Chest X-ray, AP view. Patient: 48 years old, sex M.
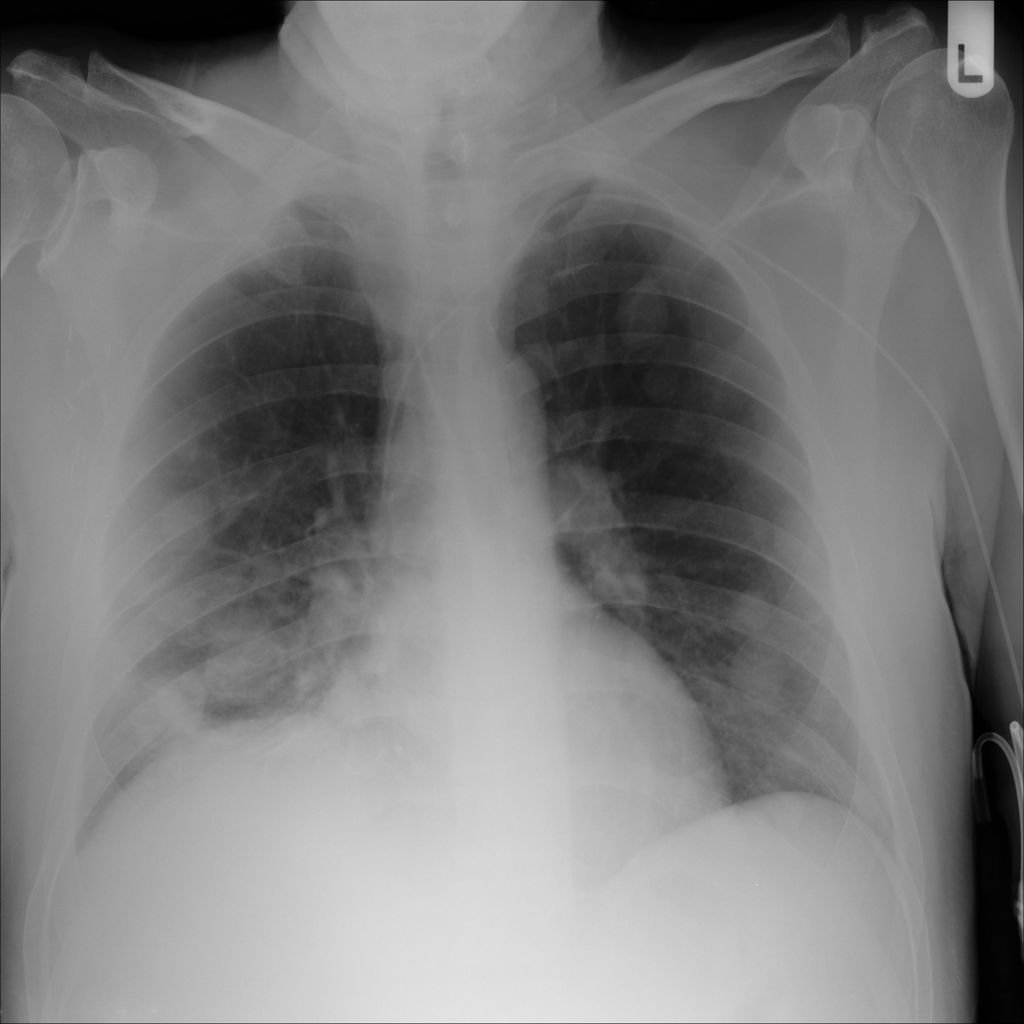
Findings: Infiltration, Nodule